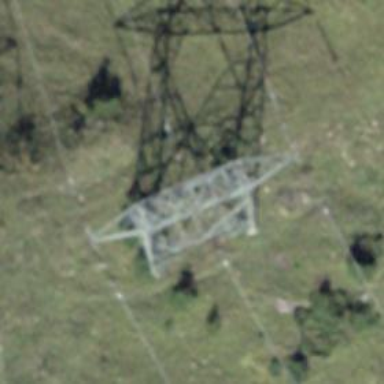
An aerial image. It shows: Three cables of power line.